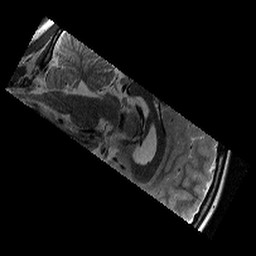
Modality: T2w
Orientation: sagittal
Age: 11
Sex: male
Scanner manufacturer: siemens
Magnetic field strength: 3 T
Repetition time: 9.23 s
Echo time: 0.067 s